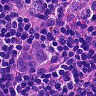
Metastatic tissue present: yes